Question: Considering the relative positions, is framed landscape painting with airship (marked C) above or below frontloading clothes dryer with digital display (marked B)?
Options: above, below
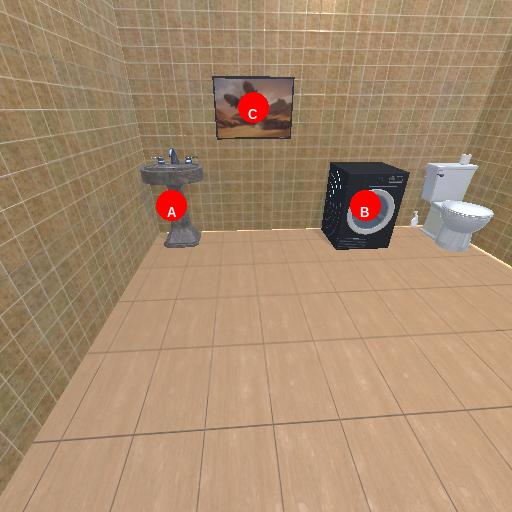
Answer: above